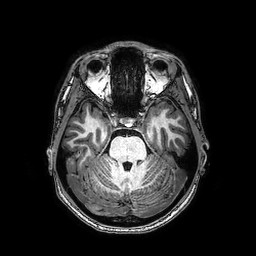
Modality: T1w
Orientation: coronal
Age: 26
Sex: male
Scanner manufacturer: philips
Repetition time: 0.008138 s
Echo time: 0.00373 s